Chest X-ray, PA view. Patient: 55 years old, sex M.
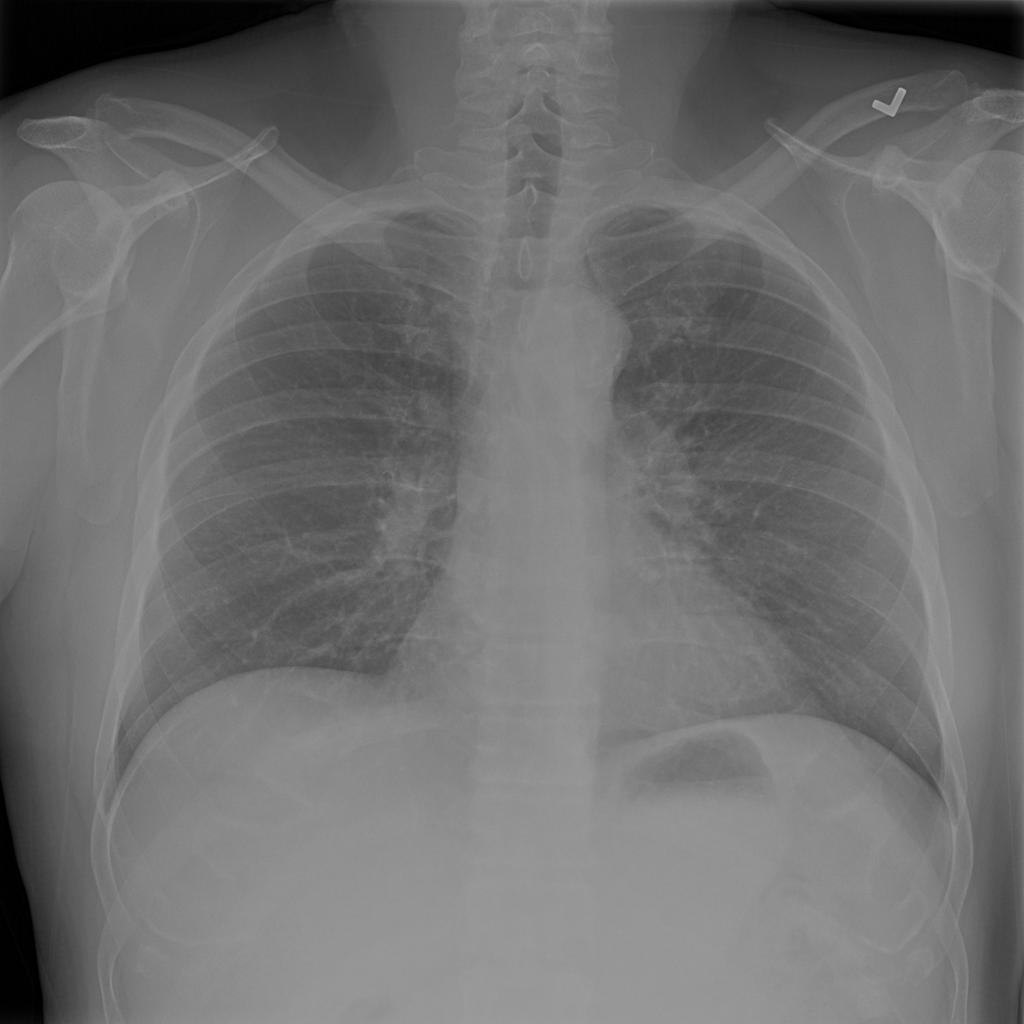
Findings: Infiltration